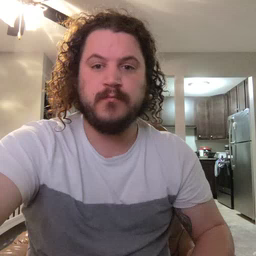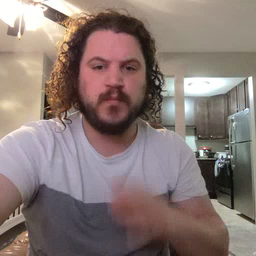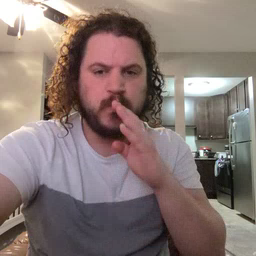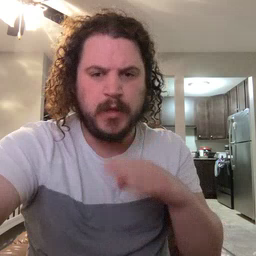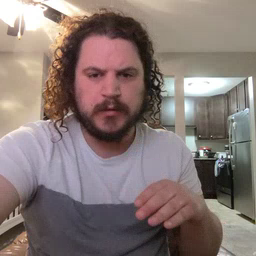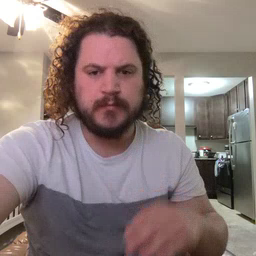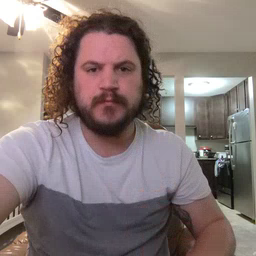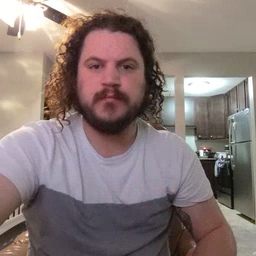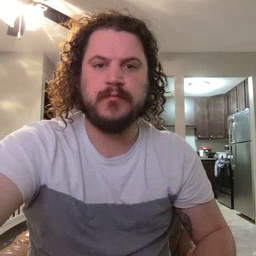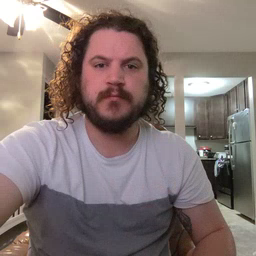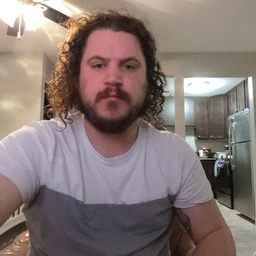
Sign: quiet